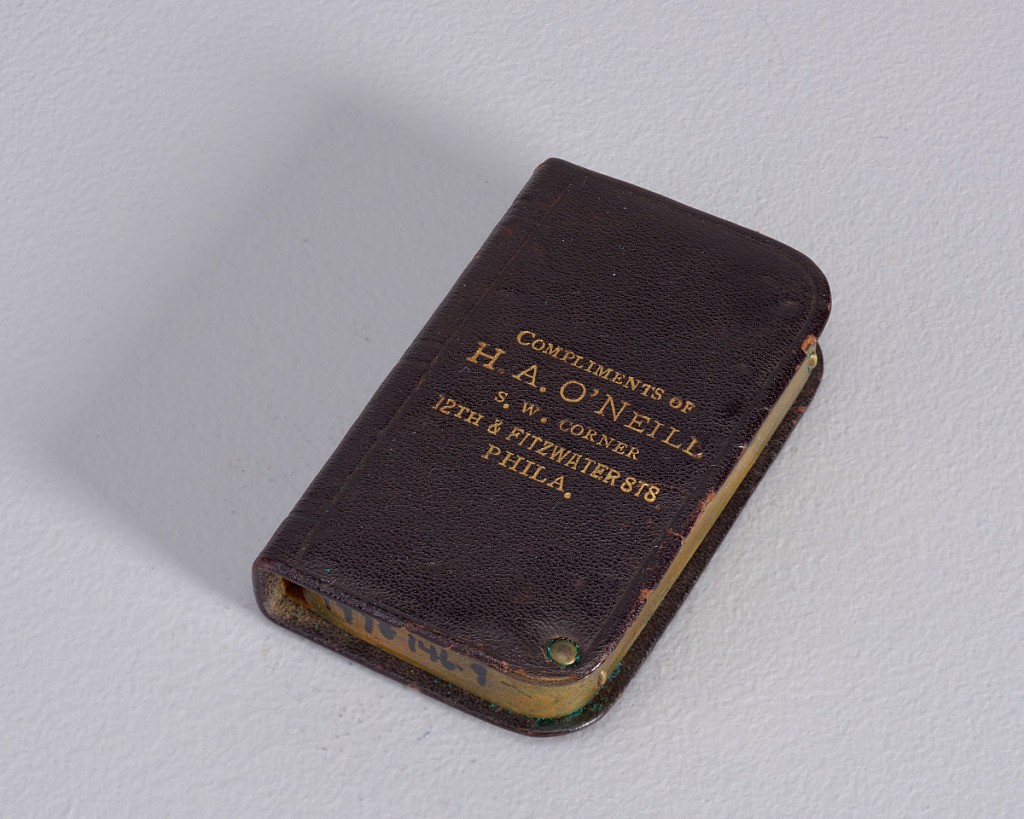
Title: Matchsafe
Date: probably 19th century
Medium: Brass, leather, paper
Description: "Compliments of H.A. O'Neill"